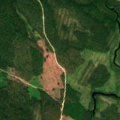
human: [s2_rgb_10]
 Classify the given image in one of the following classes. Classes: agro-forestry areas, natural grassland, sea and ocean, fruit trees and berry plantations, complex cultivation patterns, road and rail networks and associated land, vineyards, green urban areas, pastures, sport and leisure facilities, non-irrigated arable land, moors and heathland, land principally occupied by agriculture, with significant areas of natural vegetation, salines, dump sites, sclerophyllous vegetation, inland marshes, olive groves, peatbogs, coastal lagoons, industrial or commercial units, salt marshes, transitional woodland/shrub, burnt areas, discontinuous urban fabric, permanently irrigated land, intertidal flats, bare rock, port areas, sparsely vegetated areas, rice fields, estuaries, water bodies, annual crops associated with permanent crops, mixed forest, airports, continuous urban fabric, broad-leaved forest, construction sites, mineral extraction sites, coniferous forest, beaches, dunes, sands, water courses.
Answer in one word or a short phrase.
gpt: coniferous forest, mixed forest, transitional woodland/shrub